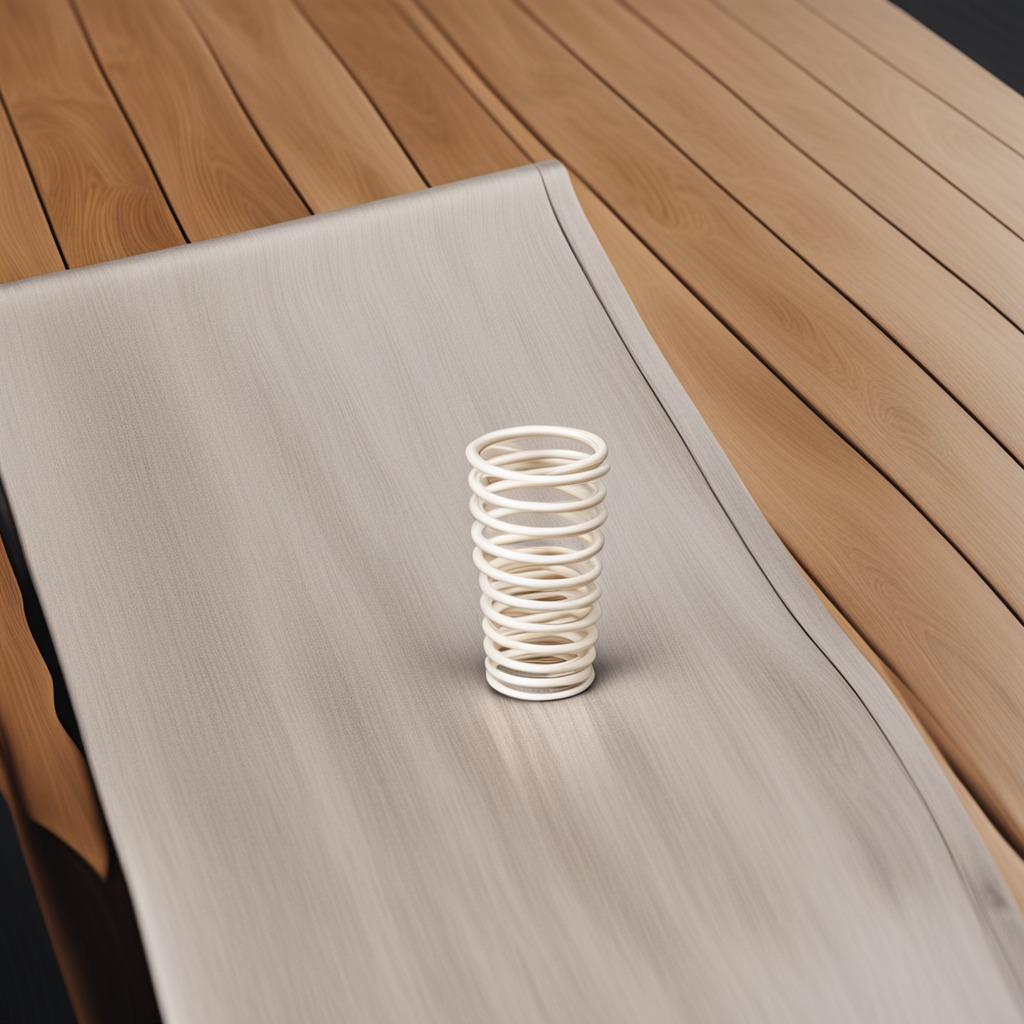
A coiled metal spring is lying on a wooden table.